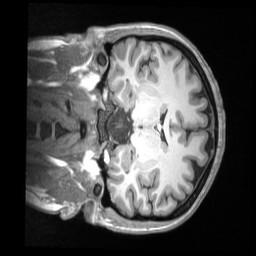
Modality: T1w
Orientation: coronal
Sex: female
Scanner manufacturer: siemens
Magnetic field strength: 3 T
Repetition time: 2.53 s
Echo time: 0.00164 s